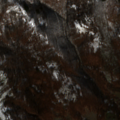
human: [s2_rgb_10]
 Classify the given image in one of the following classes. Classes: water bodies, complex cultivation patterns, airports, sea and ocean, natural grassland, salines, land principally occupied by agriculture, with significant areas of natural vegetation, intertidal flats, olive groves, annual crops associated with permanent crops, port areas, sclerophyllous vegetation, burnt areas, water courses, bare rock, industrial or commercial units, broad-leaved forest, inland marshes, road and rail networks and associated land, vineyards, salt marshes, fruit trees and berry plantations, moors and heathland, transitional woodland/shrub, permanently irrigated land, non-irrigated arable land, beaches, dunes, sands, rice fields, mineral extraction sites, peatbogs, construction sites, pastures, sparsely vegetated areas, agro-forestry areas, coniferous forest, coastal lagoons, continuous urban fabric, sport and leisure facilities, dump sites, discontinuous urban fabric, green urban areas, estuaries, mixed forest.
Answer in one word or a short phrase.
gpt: land principally occupied by agriculture, with significant areas of natural vegetation, broad-leaved forest, transitional woodland/shrub